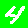
Digit: 4